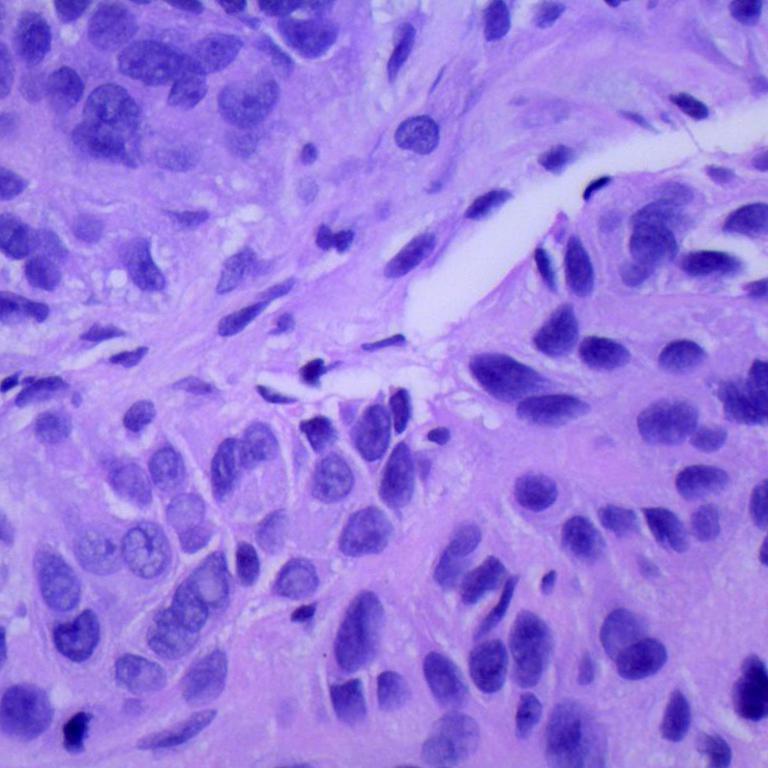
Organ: lung
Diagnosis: squamous carcinomas